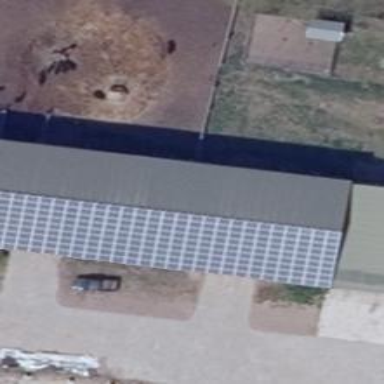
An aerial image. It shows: Solar photovoltaic panel generator producing electricity in small installation.